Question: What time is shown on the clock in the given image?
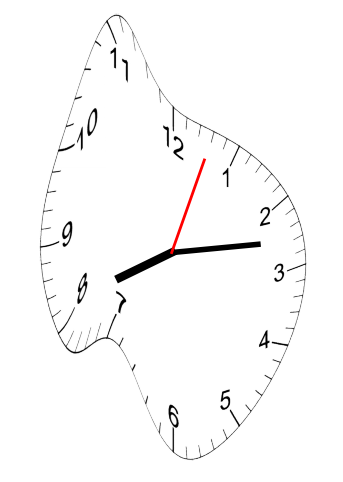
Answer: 08:13:03